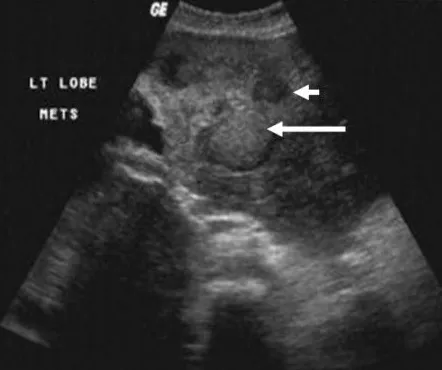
Abdominal ultrasound showing multiple hypoechoiec (short arrow) and hyperechoeic lesions (long arrow) in the liver.
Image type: radiology (ultrasound)